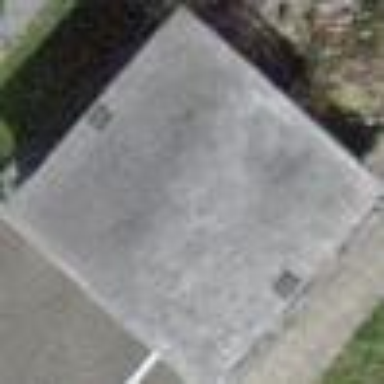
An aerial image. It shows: Garage.